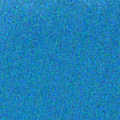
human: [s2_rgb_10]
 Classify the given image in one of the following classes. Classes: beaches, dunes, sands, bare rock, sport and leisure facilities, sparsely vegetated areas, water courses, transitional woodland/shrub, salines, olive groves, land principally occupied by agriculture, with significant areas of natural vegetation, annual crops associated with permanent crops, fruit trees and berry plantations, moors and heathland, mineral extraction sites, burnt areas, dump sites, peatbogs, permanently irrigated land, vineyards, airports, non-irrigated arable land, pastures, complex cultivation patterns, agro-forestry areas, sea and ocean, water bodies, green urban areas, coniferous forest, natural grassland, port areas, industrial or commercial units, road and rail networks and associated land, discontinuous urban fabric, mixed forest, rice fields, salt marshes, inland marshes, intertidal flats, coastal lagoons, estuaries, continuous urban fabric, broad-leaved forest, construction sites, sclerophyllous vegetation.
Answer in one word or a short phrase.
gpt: sea and ocean